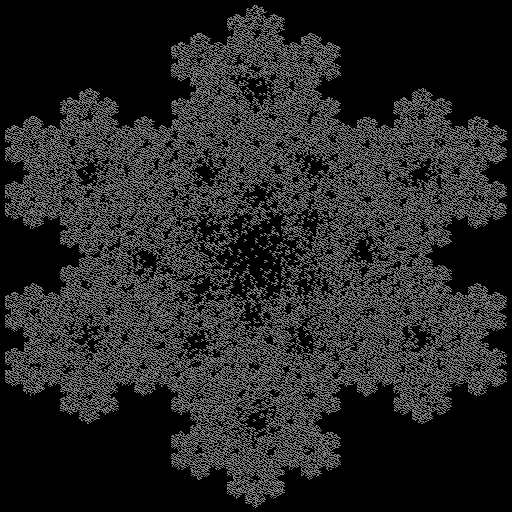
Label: koch_snowflake